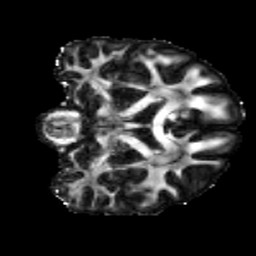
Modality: FA
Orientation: coronal
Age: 24
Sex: female
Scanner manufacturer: siemens
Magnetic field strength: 3 T
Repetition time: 3.5 s
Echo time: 0.086 s